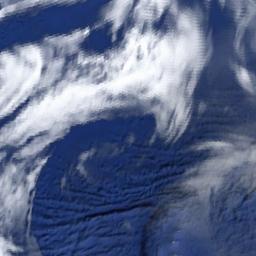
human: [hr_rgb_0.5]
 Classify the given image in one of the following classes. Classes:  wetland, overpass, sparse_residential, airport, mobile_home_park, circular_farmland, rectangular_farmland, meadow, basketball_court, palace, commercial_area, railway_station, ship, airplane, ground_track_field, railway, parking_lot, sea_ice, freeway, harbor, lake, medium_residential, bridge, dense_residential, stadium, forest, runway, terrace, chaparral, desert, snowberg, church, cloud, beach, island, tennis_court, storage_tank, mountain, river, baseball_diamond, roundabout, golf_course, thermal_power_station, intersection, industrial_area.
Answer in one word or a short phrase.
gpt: cloud